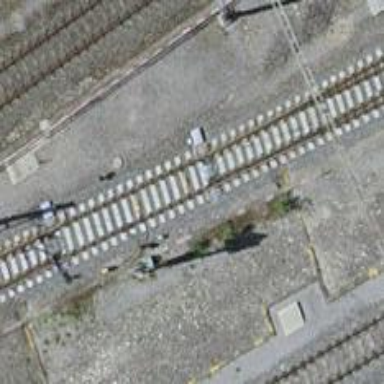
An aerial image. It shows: Yard with single rail track. The railway track is electrified with contact line for service purposes.